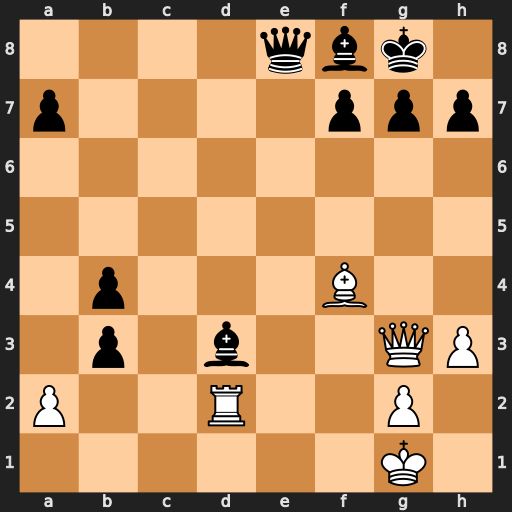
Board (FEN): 4qbk1/p4ppp/8/8/1p3B2/1p1b2QP/P2R2P1/6K1
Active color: w
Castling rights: -
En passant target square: -
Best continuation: Qxd3 bxa2 Rxa2